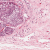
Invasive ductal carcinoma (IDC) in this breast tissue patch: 0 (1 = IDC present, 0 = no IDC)